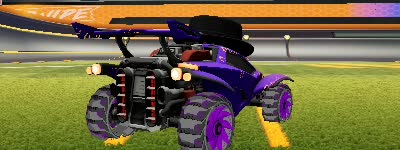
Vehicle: octane